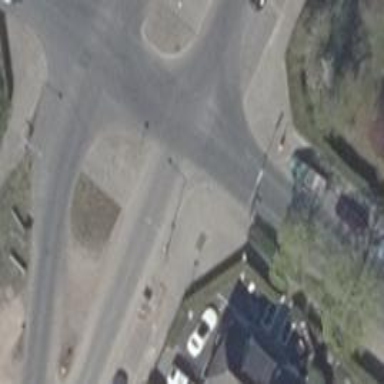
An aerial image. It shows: Unmarked crossing on the road.